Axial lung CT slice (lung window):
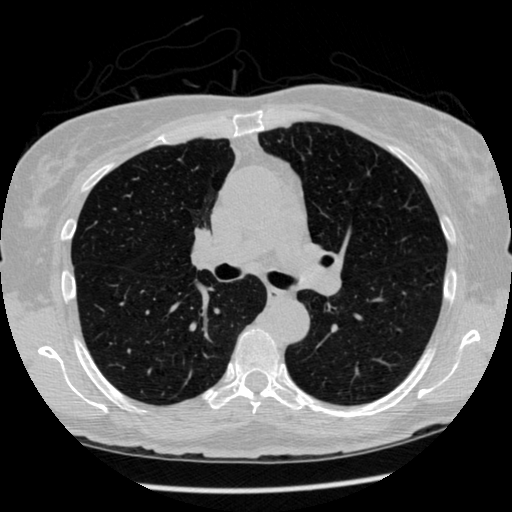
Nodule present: no